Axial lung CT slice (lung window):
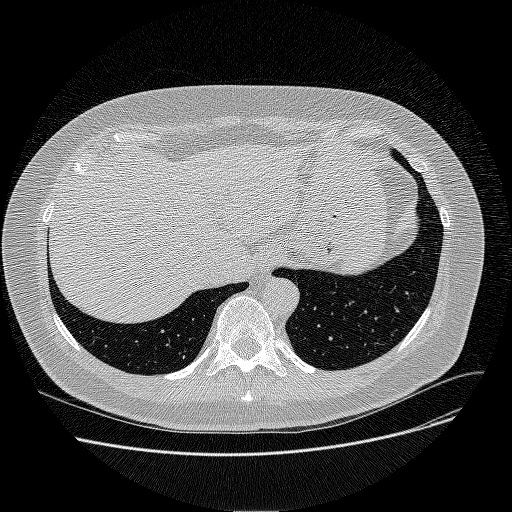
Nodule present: yes
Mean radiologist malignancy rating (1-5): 1